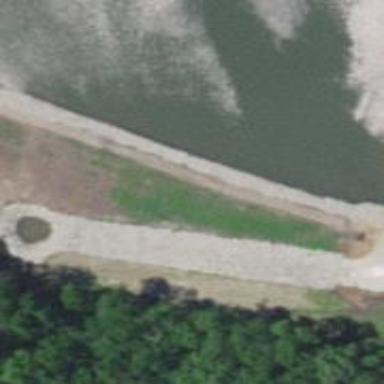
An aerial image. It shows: Dam across waterway.